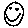
Label: smiley face